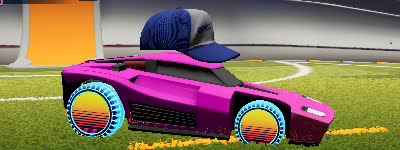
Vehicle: breakout